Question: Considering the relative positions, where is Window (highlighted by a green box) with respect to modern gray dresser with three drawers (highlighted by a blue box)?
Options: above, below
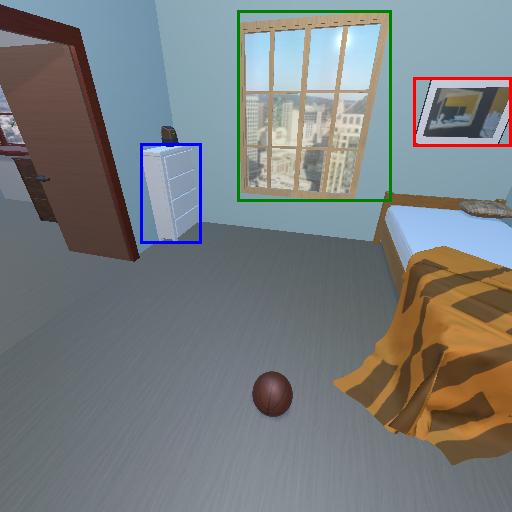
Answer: above